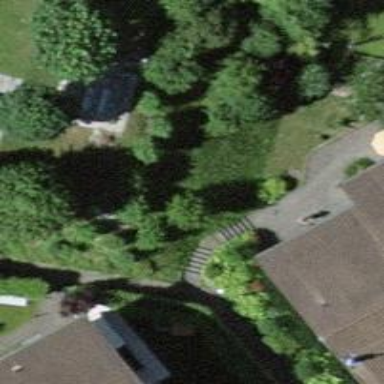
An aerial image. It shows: Road with steps.